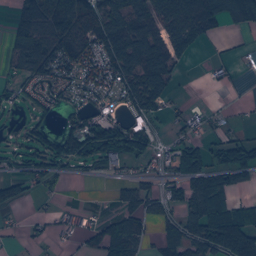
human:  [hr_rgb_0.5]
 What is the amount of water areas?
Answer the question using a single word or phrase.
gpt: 42

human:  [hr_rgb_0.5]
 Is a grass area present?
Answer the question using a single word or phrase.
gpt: yes

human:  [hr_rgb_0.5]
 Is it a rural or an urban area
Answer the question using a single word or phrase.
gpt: rural

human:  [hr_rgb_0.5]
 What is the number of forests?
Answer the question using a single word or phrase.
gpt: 262

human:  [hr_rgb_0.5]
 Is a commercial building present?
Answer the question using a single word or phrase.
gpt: yes

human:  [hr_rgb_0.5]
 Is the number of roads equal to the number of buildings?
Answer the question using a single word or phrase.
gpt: no

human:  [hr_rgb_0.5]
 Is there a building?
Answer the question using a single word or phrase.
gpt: yes

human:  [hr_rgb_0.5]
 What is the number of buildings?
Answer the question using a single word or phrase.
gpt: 344

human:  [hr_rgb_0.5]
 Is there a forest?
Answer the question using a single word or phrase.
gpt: yes

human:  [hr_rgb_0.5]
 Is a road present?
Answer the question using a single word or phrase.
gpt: yes

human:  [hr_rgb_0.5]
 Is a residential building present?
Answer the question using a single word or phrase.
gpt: yes

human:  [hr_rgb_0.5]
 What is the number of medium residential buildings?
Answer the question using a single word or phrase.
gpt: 6

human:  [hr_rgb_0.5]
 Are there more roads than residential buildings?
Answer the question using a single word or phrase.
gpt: yes

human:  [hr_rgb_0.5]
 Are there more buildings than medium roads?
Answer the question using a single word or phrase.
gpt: yes

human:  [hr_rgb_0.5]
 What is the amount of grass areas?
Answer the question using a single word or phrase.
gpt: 214

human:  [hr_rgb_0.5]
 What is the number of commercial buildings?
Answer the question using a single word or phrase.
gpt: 6

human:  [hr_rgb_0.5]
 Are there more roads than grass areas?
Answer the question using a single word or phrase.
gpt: yes

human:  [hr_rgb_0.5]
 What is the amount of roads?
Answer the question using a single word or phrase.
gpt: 401

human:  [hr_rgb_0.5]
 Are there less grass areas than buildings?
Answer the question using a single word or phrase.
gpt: yes

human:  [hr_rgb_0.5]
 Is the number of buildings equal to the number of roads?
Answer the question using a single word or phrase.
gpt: no

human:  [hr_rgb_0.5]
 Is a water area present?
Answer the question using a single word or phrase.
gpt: yes

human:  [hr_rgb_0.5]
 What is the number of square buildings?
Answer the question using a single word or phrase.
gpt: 1

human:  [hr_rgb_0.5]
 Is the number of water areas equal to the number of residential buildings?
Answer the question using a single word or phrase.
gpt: no

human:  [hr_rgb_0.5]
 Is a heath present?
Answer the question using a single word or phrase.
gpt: yes

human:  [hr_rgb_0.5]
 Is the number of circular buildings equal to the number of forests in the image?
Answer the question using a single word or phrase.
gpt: no

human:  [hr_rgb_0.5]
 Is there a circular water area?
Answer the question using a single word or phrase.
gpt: yes

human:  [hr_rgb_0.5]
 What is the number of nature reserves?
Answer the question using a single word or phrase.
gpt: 5

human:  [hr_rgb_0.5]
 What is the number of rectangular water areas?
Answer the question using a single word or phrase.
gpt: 10

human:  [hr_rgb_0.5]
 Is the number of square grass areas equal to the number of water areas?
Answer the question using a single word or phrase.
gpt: no

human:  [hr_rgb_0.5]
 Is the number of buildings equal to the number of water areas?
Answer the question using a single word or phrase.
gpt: no

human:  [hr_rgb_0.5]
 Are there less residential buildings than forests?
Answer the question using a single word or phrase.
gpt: no

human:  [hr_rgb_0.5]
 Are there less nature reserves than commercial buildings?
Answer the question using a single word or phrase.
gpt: yes

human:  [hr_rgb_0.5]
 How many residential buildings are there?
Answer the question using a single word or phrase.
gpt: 326

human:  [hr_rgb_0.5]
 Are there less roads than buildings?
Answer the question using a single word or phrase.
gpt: no

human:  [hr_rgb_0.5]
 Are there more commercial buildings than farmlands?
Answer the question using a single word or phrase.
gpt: no

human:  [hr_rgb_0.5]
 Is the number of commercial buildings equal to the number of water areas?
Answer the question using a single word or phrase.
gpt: no

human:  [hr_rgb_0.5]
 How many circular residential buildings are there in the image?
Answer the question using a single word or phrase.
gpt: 1

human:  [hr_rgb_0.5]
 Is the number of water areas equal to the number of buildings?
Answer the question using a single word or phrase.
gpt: no

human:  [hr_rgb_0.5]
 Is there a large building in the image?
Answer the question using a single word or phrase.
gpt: yes

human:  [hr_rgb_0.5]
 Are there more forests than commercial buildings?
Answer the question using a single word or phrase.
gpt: yes

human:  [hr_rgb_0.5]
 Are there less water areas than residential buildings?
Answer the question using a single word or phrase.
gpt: yes

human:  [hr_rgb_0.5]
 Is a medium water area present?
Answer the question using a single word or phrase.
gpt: yes

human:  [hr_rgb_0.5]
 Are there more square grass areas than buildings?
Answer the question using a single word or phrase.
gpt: no

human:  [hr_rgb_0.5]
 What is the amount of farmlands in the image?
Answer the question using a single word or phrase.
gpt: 52

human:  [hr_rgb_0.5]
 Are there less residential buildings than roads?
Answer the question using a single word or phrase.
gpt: yes

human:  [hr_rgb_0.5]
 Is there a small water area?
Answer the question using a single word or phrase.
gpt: yes

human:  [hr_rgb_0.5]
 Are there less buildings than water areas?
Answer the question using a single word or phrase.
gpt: no

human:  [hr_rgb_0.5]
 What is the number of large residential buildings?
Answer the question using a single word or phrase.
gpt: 2

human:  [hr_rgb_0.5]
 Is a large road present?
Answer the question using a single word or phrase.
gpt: no

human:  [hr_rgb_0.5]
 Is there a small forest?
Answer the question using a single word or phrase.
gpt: yes

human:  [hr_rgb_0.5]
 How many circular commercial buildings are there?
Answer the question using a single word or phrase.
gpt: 0

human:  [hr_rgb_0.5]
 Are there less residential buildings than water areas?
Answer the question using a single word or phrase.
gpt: no

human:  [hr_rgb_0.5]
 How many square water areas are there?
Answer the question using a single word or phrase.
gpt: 3

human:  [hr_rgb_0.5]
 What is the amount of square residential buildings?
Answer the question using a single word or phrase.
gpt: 1

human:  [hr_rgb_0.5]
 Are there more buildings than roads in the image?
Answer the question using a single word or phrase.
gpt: no

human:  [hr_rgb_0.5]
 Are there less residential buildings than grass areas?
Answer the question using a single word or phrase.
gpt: no

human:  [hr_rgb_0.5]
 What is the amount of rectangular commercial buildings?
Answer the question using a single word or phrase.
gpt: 0

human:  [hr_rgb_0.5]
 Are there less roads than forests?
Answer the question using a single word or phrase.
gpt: no

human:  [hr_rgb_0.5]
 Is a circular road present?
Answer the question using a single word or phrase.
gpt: no

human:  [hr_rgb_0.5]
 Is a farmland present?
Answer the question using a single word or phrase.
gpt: yes

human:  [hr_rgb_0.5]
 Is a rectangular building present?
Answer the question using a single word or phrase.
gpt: yes

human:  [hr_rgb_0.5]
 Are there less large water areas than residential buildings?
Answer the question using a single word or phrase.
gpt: yes

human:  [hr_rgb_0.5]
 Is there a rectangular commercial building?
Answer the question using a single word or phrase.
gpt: no

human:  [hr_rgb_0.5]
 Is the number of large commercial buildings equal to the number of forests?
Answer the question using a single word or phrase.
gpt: no